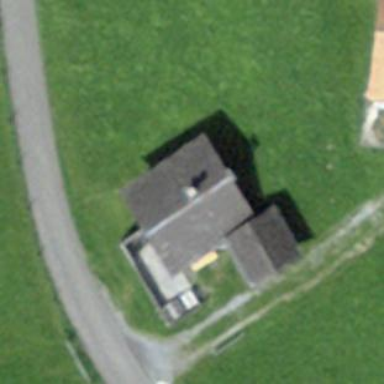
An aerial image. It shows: Cabin.